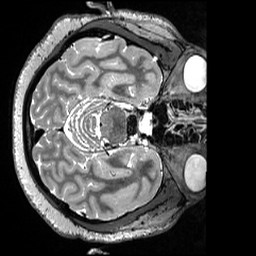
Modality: T2w
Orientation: axial
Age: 37
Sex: female
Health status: healthy
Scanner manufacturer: siemens
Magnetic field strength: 3 T
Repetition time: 3.2 s
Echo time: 0.563 s